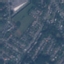
Land use / land cover: Residential